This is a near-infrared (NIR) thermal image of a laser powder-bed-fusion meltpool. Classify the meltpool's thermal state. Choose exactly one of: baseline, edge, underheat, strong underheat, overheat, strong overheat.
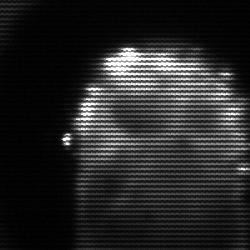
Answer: baseline